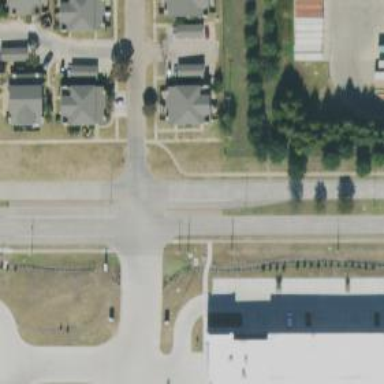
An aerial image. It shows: Tertiary road.